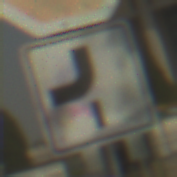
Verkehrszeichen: VerlaufVorfahrtsstrasse7
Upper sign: Stop
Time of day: MorningAfternoon
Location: Outdoor (Suburban)
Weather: Clear
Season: NotSpecified
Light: Natural